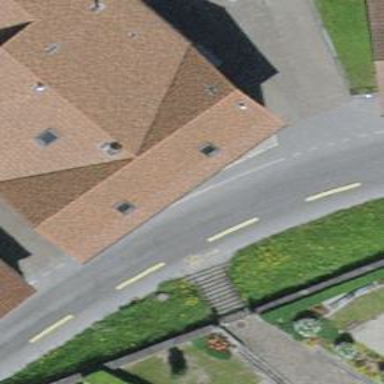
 with opposite lane cycleway on the left."